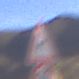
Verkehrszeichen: KurveRechts
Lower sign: Geschwindigkeit70
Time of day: MorningAfternoon
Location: Outdoor (Nature)
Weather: PartlyCloudy
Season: NotSpecified
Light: Natural